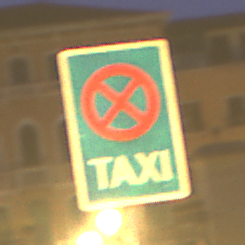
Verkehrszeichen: Taxenstand
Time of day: Night
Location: Outdoor (Urban)
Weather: Clear
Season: NotSpecified
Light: Artificial